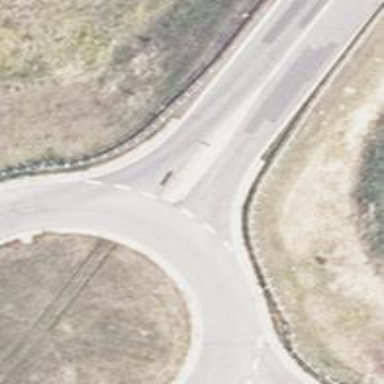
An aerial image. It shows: Road with "give way" sign.